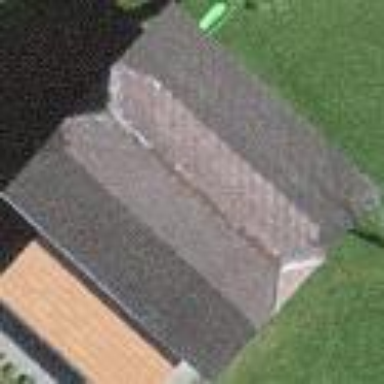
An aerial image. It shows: Rural barn.